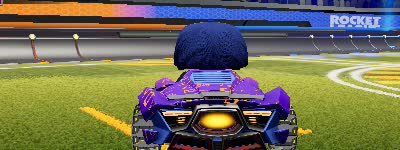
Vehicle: werewolf